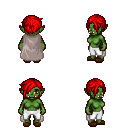
a pixel art fantasy rpg character, female body template, orc, green skin, gray cape, white pants, red pixie cut hairstyle, brown slippers, four views (front, back, left, right), 2x2 character sprite sheet, small pixel art, hard edges, no anti-aliasing